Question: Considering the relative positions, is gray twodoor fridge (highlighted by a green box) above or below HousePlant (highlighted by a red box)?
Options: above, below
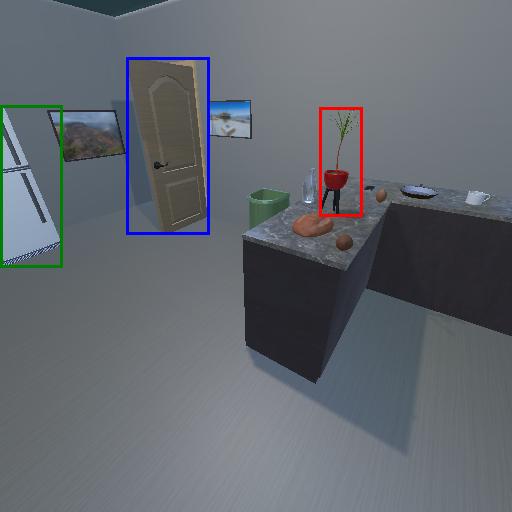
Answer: above